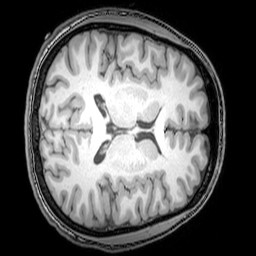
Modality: T1w
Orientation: axial
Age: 22
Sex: male
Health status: healthy
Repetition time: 0.081 s
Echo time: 0.037 s